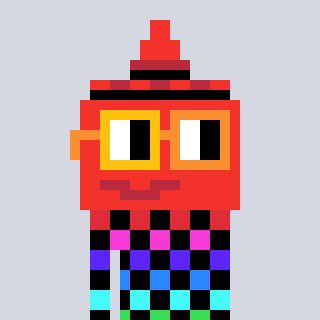
a pixel art character with square yellow and orange glasses, a ketchup-shaped head and a gunk-colored body on a cool background